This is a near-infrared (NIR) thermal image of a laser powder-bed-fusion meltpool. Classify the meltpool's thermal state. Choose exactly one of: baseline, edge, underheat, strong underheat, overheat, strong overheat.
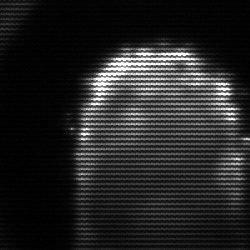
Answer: baseline